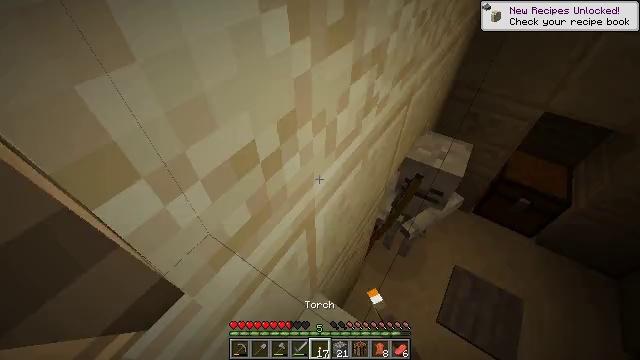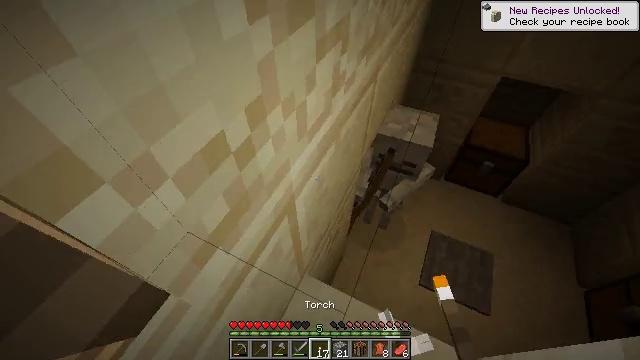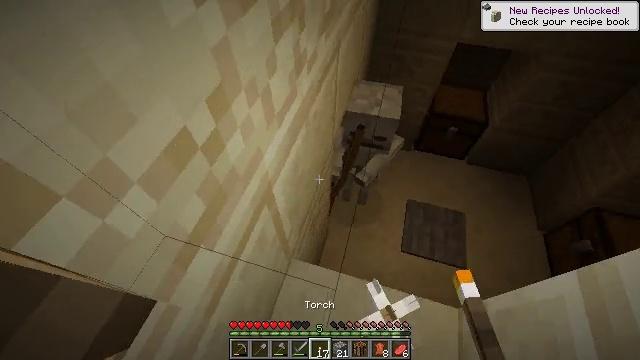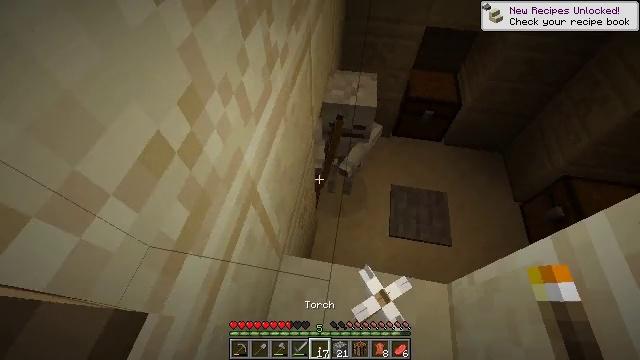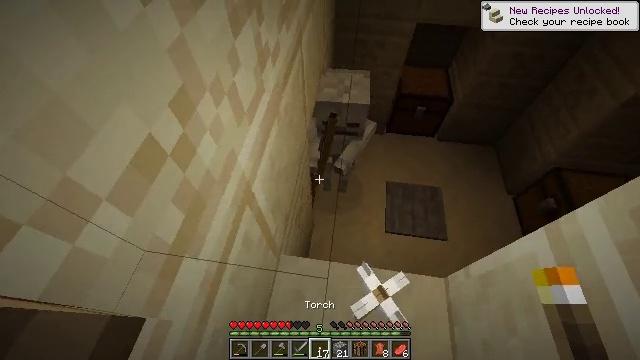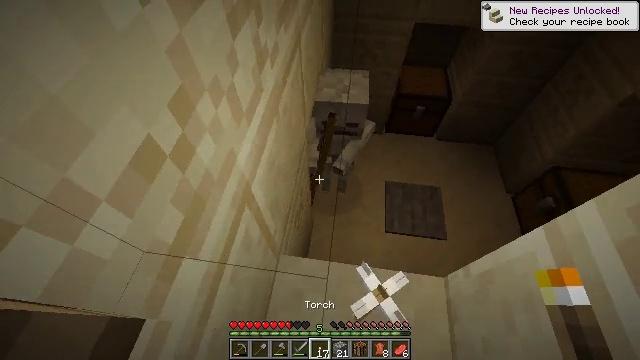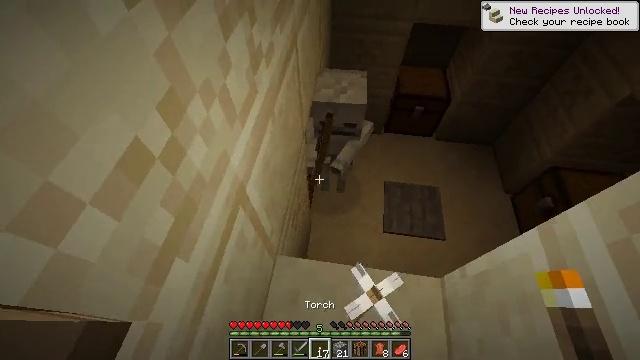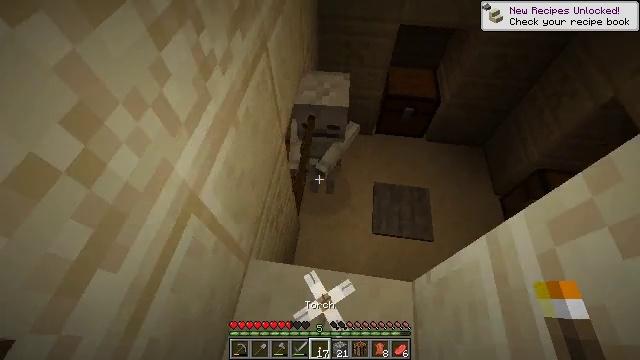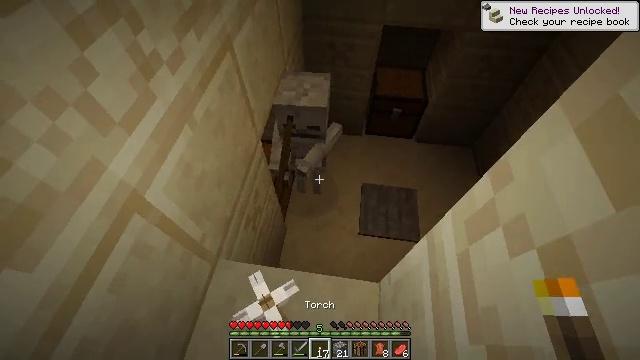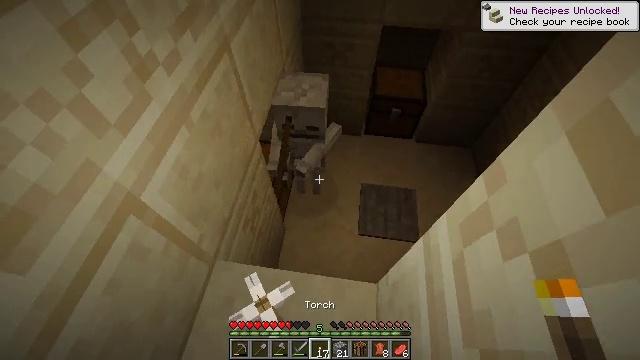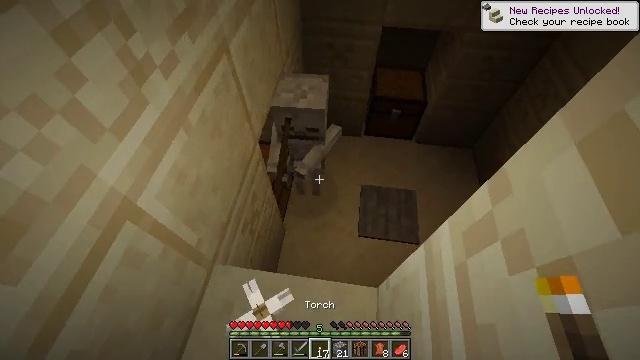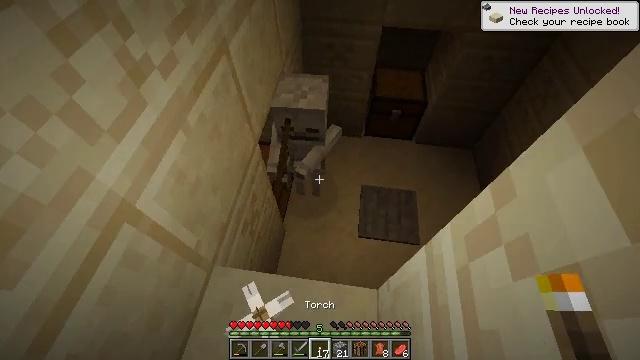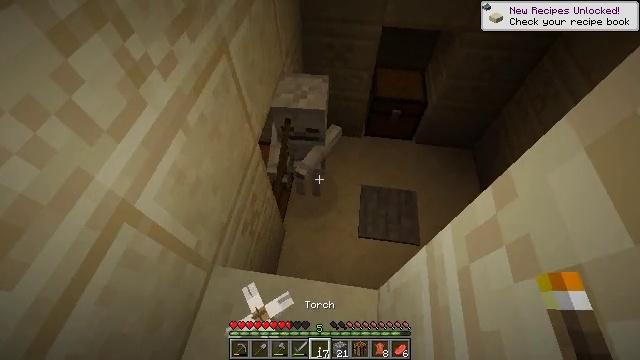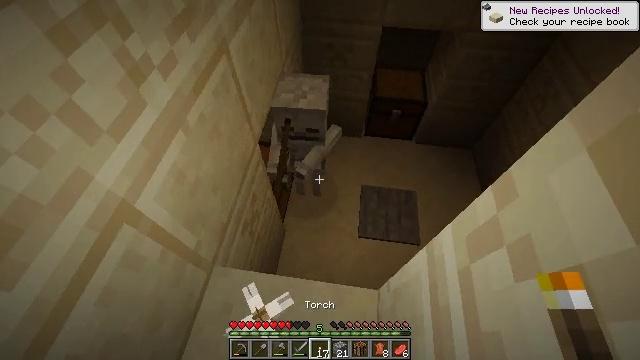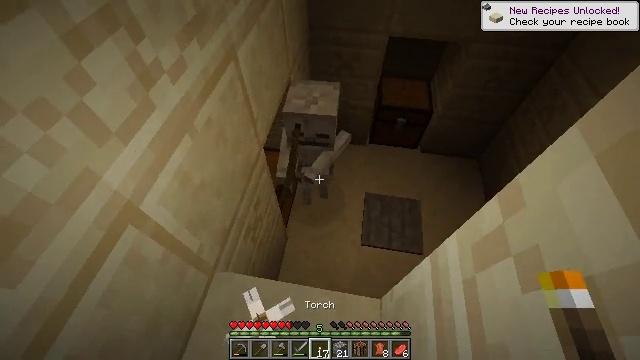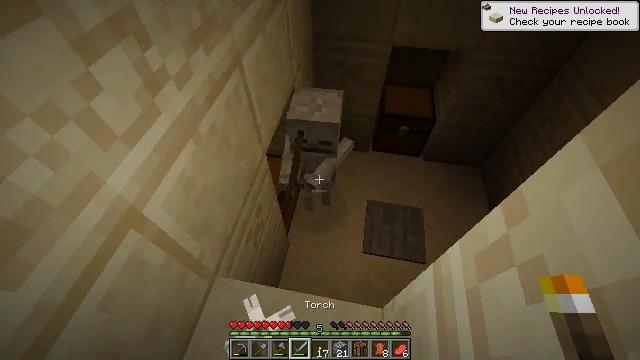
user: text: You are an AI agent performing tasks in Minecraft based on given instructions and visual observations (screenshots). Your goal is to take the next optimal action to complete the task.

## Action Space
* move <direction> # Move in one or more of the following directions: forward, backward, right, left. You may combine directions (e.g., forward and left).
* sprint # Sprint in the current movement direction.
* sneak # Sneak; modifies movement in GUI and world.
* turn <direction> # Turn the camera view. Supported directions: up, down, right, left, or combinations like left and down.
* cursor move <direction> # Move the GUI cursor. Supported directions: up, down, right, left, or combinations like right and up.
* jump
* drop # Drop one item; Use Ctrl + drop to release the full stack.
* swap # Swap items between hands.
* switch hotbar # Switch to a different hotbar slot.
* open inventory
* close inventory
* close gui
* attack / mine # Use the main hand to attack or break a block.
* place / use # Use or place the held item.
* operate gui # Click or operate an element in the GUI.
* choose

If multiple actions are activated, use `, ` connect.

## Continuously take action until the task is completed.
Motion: motion action
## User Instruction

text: Destroy the stone pressure plate to collect it.
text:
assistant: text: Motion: turn right and down
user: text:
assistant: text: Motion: turn right and down
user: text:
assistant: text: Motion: turn right and down
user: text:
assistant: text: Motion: turn right
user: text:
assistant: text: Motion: no_op
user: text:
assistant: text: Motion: move right
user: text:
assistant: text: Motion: move right
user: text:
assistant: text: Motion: move right
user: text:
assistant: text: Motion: move right
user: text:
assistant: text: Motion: no_op
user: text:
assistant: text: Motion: no_op
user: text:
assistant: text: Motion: no_op
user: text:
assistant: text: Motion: no_op
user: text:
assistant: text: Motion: turn left and up
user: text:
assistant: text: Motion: turn up, switch to hotbar 4
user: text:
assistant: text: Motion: turn up, switch to hotbar 4
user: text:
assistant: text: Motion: turn up, switch to hotbar 4
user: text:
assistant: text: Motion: turn up
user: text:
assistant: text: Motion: turn up
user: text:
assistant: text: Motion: no_op
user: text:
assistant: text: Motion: no_op
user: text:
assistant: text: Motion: no_op
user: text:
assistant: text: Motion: turn right
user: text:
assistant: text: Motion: turn right
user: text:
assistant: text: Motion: turn right and down
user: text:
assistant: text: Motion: turn right and down
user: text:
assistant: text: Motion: turn right and down
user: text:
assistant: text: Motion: turn right and down
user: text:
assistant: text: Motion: turn right and down
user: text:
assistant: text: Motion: turn right and down